【题型】填空题　【知识点】平面几何　【难度】easy
如图，直线 \( a \parallel b \)，在 \( \text{Rt}\triangle ABC \) 中，点 \( C \) 在直线 \( a \) 上，若 \( \angle 1 = 56^\circ \)，\( \angle 2 = 29^\circ \)，则 \( \angle A \) 的度数为\_\_\_\_\_\_度。

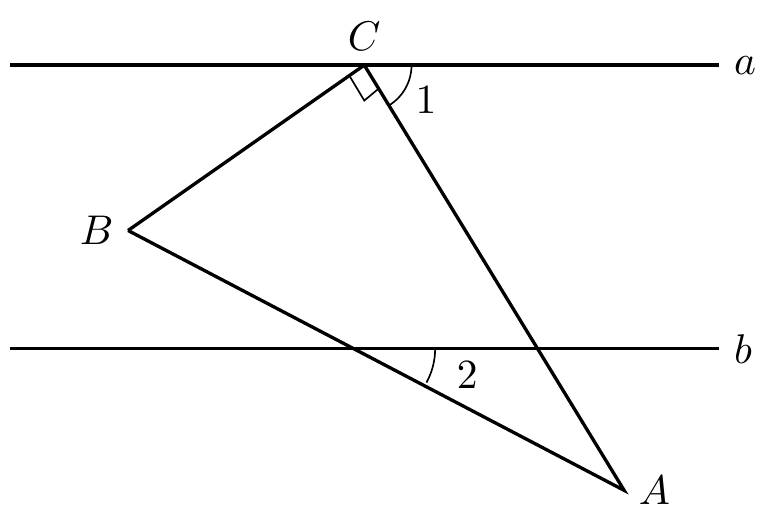
【解答】
解：如图

\(\because a \parallel b\)，\(\angle 1 = 56^\circ\)

\(\therefore \angle 3 = \angle 1 = 56^\circ\)

\(\because \angle 3 = \angle 2 + \angle A\)，\(\angle 2 = 29^\circ\)

\(\therefore \angle A = \angle 3 - \angle 2 = 56^\circ - 29^\circ = 27^\circ\)

故答案为：\(27\)。
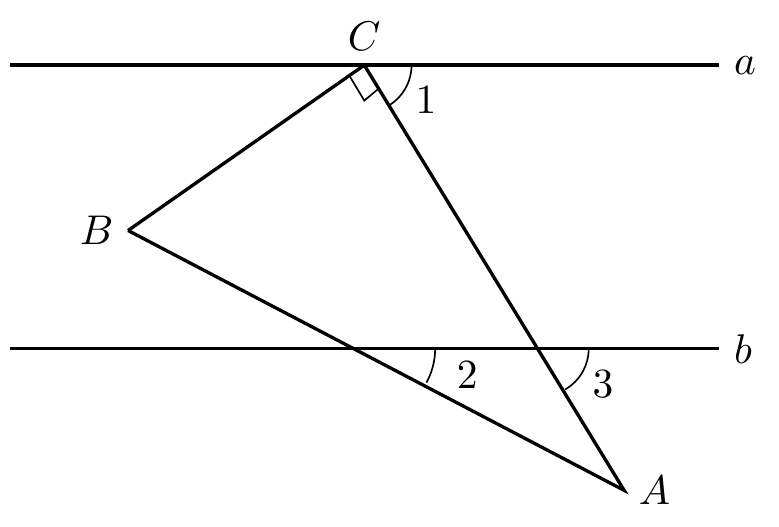